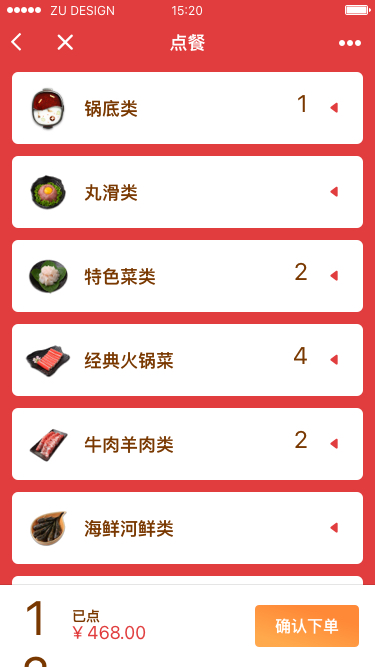
Text in this UI design:
锅底类
1
丸滑类
特色菜类
2
经典火锅菜
4
牛肉羊肉类
2
海鲜河鲜类
豆面制品
点餐
15:20
ZU DESIGN
已点
确认下单
12
¥ 468.00